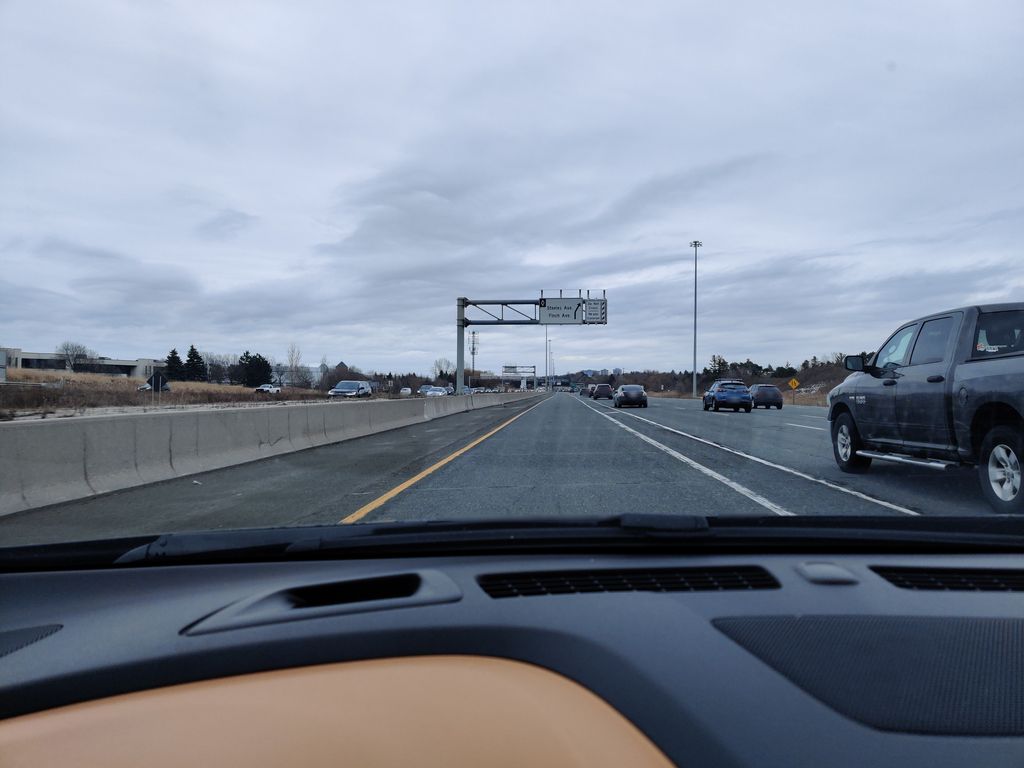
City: toronto